Field crop: maize
Growth stage: 2
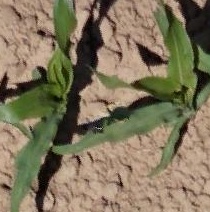
Species: maize